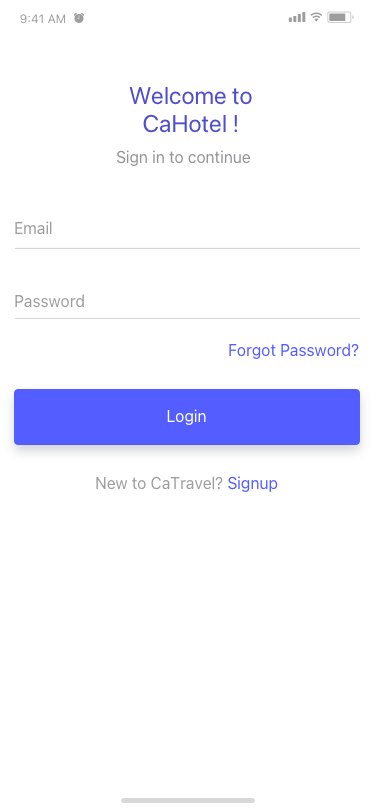
Text in this UI design:
Email
Password
Login
Forgot Password?
New to CaTravel? Signup
Welcome to
CaHotel !
Sign in to continue